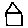
Label: house